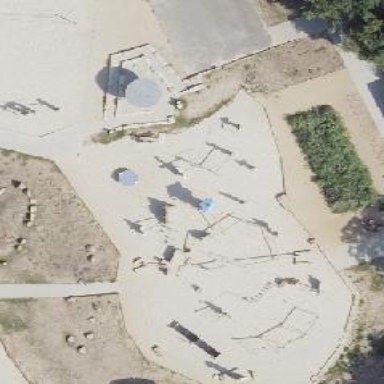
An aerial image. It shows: Playground with parallel bars.